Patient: sex F, age 60
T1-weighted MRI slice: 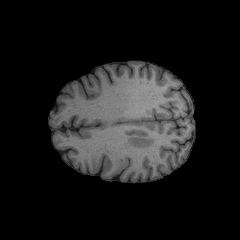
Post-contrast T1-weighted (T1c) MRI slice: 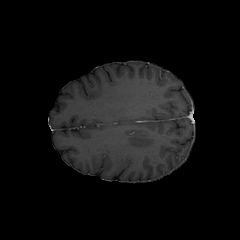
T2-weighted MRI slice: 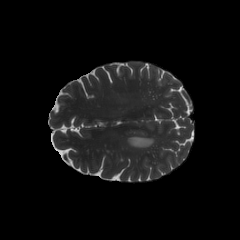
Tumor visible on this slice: yes
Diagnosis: Glioblastoma, IDH-wildtype
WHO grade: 4